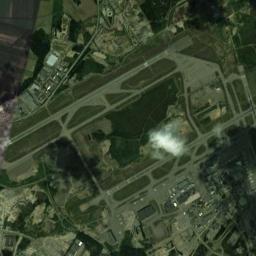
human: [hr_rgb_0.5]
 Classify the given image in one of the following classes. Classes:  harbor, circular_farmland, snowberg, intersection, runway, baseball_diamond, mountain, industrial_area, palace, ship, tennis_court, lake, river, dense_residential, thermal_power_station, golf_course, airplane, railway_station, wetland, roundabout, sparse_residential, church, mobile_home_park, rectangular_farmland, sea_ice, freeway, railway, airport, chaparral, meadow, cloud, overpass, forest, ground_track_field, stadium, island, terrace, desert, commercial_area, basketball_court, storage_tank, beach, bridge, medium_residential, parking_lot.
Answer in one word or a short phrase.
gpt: airport